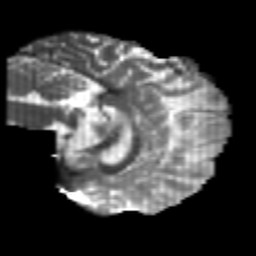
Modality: T2w
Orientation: sagittal
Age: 25
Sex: male
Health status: healthy
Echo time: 0.074 s